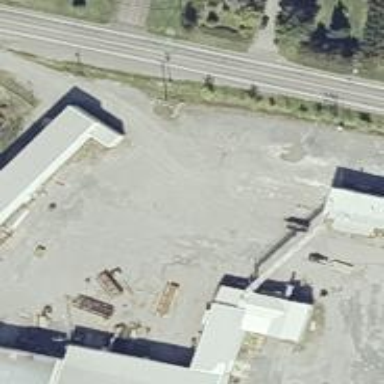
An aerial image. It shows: Industrial area designated for lumber yard.